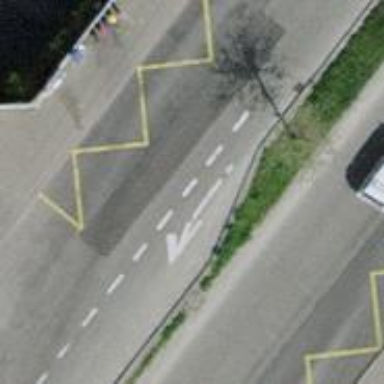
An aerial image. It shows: Bus stop for trolleybuses with designated stop position.